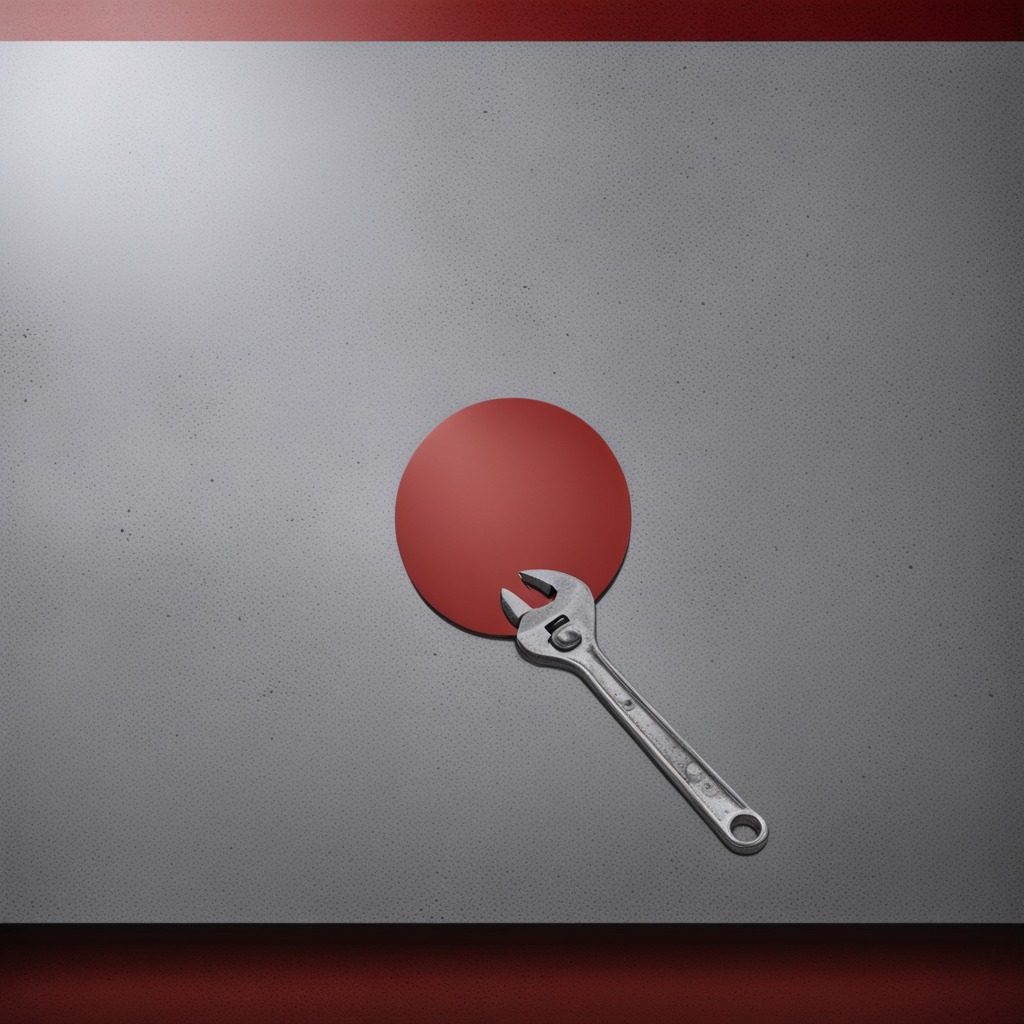
A wrench is lying on the clean granite tabletop.